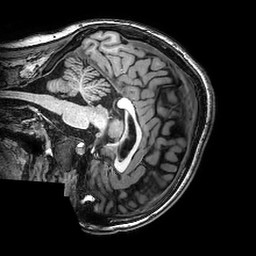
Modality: T1w
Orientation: sagittal
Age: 18
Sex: female
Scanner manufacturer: philips
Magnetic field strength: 3 T
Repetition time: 0.008162 s
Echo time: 0.00374 s